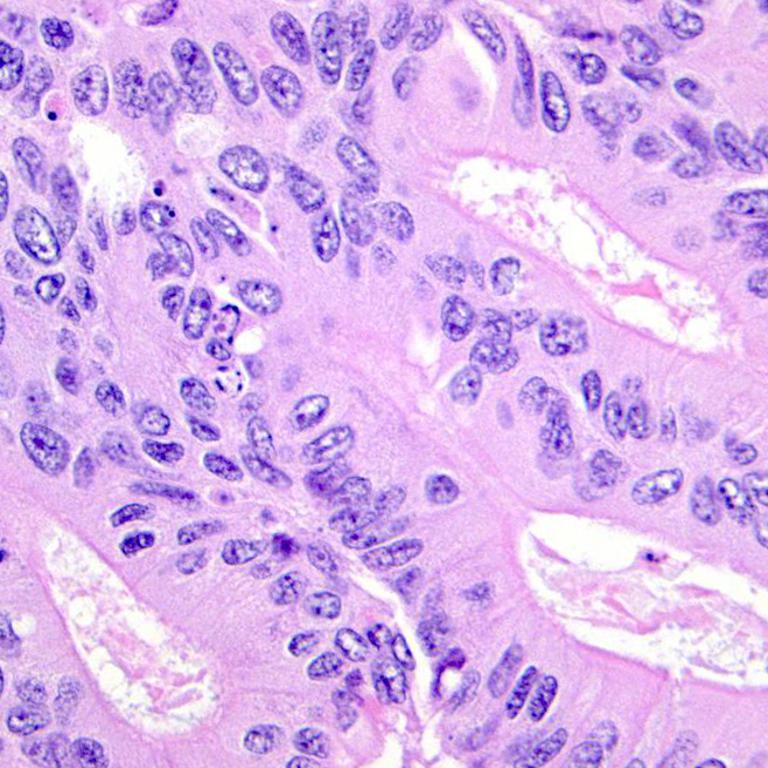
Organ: colon
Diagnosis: adenocarcinomas